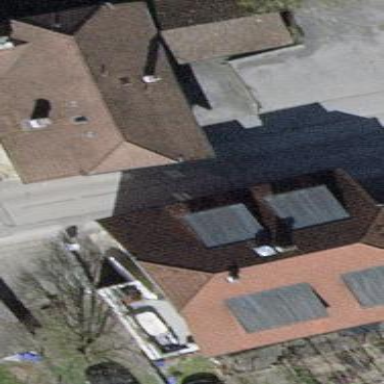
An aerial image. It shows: Building with half-hipped roof oriented across.